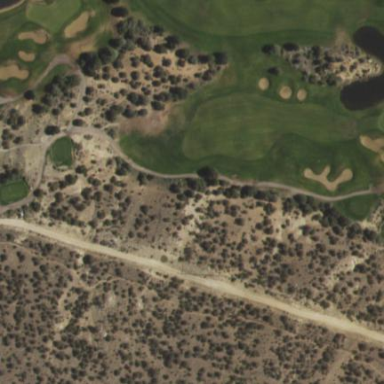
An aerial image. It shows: Rough area on grassy golf course.